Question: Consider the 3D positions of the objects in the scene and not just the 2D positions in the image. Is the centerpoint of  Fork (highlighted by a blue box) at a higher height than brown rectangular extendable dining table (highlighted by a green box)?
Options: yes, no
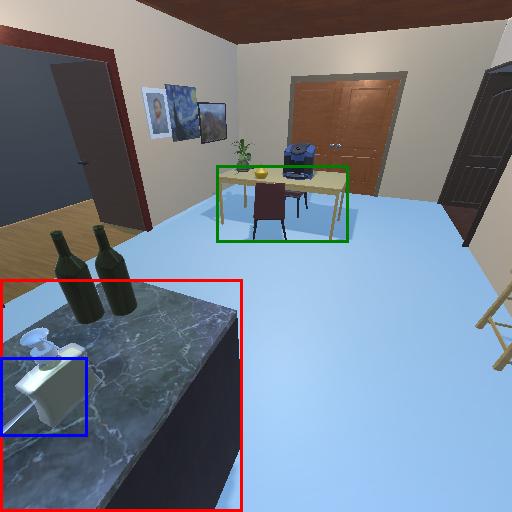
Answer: yes